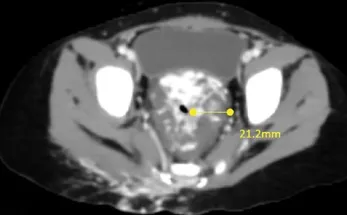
Axial imaging demonstrating the deep pelvic component of the venous malformation. The venous malformation is seen totally encasing the anorectum with marked thickening of their walls almost occluding their lumen. The lower row (
C
,
D
): computed tomographic angiography performed 2 months later. Note the patchy and delayed contrast enhancement of the lesion typical for venous malformation. By comparing both studies (upper row with lower row), no appreciable changes could be detected in the deep pelvic component of the lesion in contrary to the external clinical improvement.
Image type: radiology (ct)